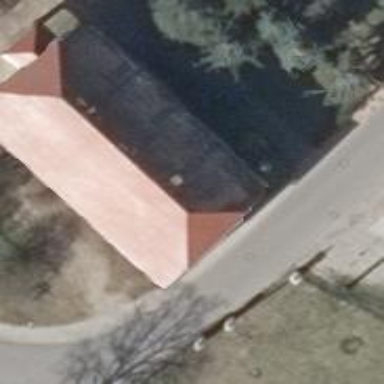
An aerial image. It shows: Half-hipped roof house.